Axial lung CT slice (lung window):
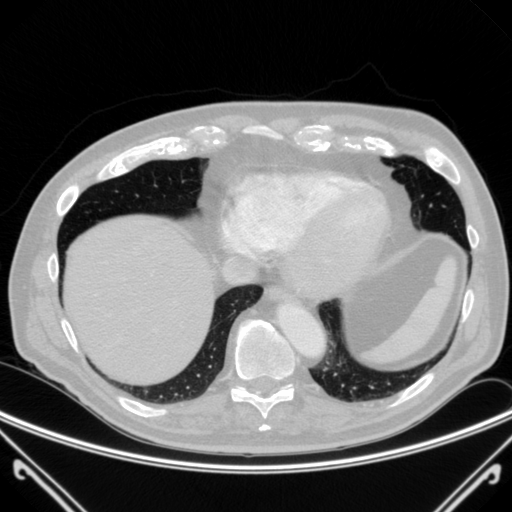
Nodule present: no